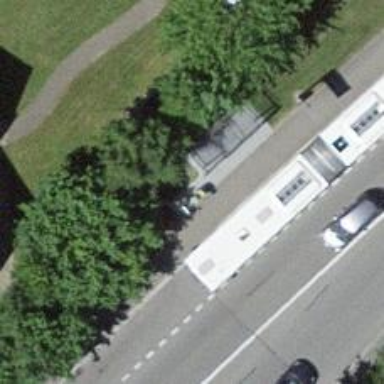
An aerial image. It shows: Post box is visible.